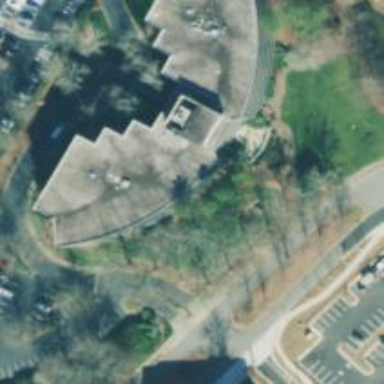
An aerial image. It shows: Office building.